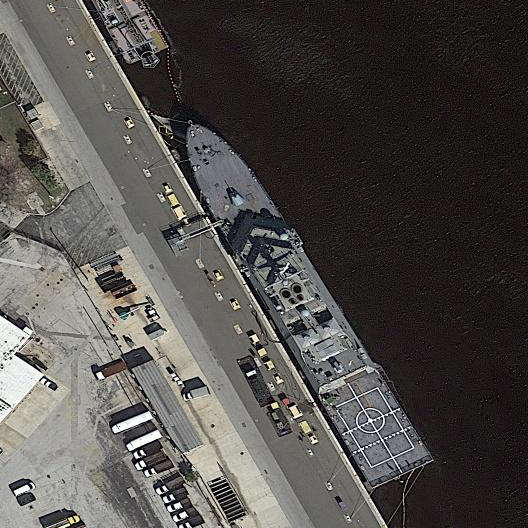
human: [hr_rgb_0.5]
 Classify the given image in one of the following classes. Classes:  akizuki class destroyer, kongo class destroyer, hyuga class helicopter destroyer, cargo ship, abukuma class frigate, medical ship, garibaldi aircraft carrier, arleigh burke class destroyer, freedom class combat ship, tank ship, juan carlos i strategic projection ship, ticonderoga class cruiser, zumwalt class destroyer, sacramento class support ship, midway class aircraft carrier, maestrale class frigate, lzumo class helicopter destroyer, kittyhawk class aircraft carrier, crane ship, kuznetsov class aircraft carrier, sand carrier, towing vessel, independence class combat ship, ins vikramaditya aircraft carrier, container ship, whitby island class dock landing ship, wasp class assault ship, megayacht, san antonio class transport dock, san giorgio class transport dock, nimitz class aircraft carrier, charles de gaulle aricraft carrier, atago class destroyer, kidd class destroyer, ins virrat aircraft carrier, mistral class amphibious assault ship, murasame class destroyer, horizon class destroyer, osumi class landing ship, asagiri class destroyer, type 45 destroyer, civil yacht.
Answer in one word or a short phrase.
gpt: Freedom class combat ship